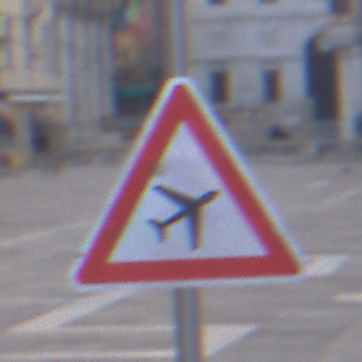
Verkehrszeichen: FlugbetriebLinks
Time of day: SunriseSunset
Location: Outdoor (Urban)
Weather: PartlyCloudy
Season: NotSpecified
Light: Natural